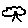
Label: tree